Question: I have serious problem for this in my ios app. I can't understand what is this and how to solve this. I also don't know by which code this crash occurred so i can't provide code here right now. My app crashed if i unlocked device from locked situation. It shows following report.
'''
libsystem_kernel.dylib'mach_msg_trap:
0x34842504: mov r12, sp
0x34842508: push {r4, r5, r6, r8}
0x3484250c: ldm r12, {r4, r5, r6}
0x34842510: mvn r12, #0x1e
0x34842514: svc #0x80
0x34842518: pop {r4, r5, r6, r8} //Thread 1: signal SIGPIPE
0x3484251c: bx lr
'''

I have no idea about this. My app is compatible for ios 7 and above. Any help will be appreciated. Thanks.
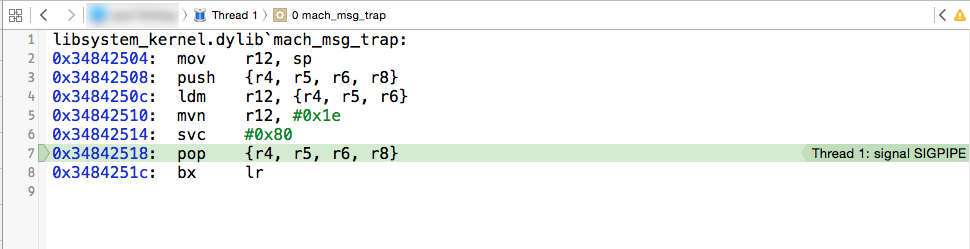
Answer: I have found solution of this problem. It is signal which cause in debugger only. If I debug the code with device then it cause this and pause the app and if I resume then app is working perfectly. Then I have checked this by removing device and run the app without debugging then there is no any pause and app is working perfectly as it is normal. It is issue of just hit play/resume in the debugger.